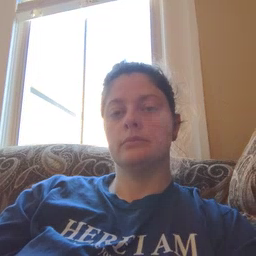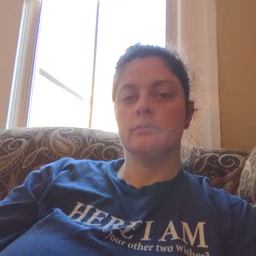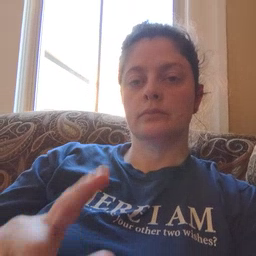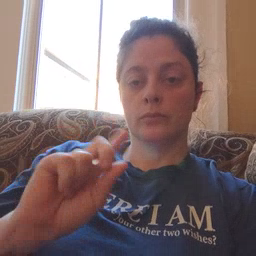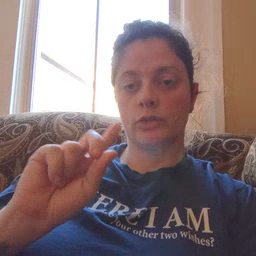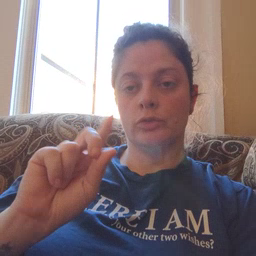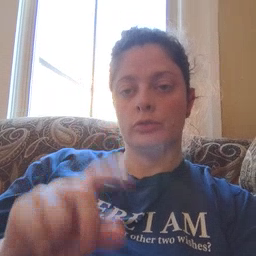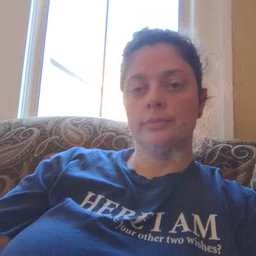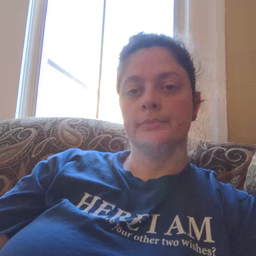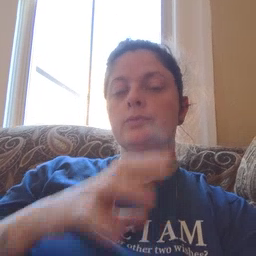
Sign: where